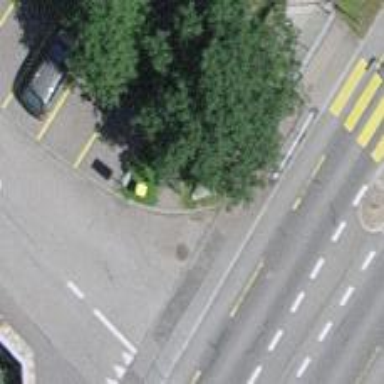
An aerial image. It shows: Post box is visible.